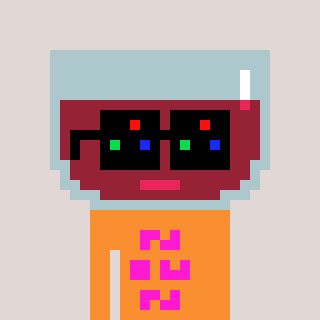
a pixel art character with square black sunglasses, a wine-shaped head and a orange-colored body on a warm background